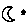
Label: moon